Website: walmart
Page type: added-to-cart
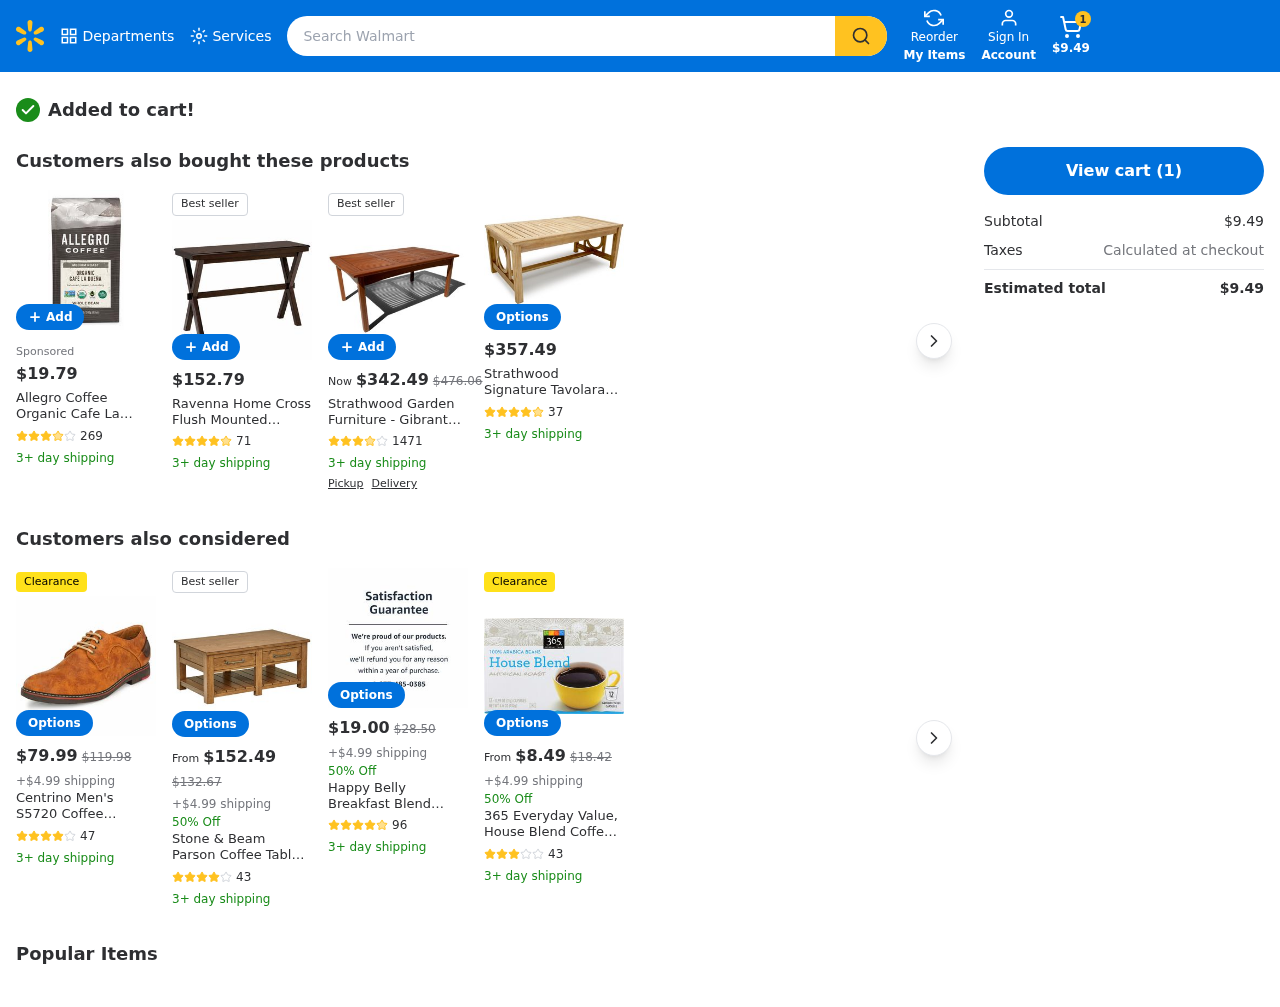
Product elements: key: PRODUCT2_NAME
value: Allegro Coffee Organic Cafe La Duena Whole Bean Coffee, 12 oz
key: PRODUCT2_NUM_RATINGS
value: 269
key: PRODUCT2_PRICE
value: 19.79
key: PRODUCT2_RATING
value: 3.7
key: PRODUCT3_NAME
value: Ravenna Home Cross Flush Mounted Wooden Coffee Table
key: PRODUCT3_NUM_RATINGS
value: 71
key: PRODUCT3_PRICE
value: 152.79
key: PRODUCT3_RATING
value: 4.7
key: PRODUCT4_NAME
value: Strathwood Garden Furniture - Gibranta All-Weather Hardwood Coffee Table
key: PRODUCT4_NUM_RATINGS
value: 1471
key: PRODUCT4_PRICE
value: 342.49
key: PRODUCT4_RATING
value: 3.8
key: PRODUCT5_NAME
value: Strathwood Signature Tavolara Teak Coffee Table
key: PRODUCT5_NUM_RATINGS
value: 37
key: PRODUCT5_PRICE
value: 357.49
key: PRODUCT5_RATING
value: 4.7
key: PRODUCT6_NAME
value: Centrino Men's S5720 Coffee Sneakers-6 UK (40 EU) (7 US) (S5720-1)
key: PRODUCT6_NUM_RATINGS
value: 47
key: PRODUCT6_PRICE
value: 79.99
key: PRODUCT6_RATING
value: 4
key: PRODUCT7_NAME
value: Stone & Beam Parson Coffee Table, 45"L, Oak
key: PRODUCT7_NUM_RATINGS
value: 43
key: PRODUCT7_PRICE
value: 152.49
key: PRODUCT7_RATING
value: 4
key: PRODUCT8_NAME
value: Happy Belly Breakfast Blend Ground Coffee, Light Roast, 32 Ounce
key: PRODUCT8_NUM_RATINGS
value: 96
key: PRODUCT8_PRICE
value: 19
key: PRODUCT8_RATING
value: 4.7
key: PRODUCT9_NAME
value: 365 Everyday Value, House Blend Coffee Capsules, 12 ct
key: PRODUCT9_NUM_RATINGS
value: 43
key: PRODUCT9_PRICE
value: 8.49
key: PRODUCT9_RATING
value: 3.2
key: PRODUCT4_ORIGINAL_PRICE
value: $476.06
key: PRODUCT6_ORIGINAL_PRICE
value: $119.98
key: PRODUCT7_ORIGINAL_PRICE
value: $132.67
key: PRODUCT8_ORIGINAL_PRICE
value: $28.50
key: PRODUCT9_ORIGINAL_PRICE
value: $18.42
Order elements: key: ORDER_NUM_ITEMS
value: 1
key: ORDER_SUBTOTAL
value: $9.49
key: ORDER_TOTAL
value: $9.49
Search elements: key: HEADER_SEARCH
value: Search Walmart